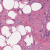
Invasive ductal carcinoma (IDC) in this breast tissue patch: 0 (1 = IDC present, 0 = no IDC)